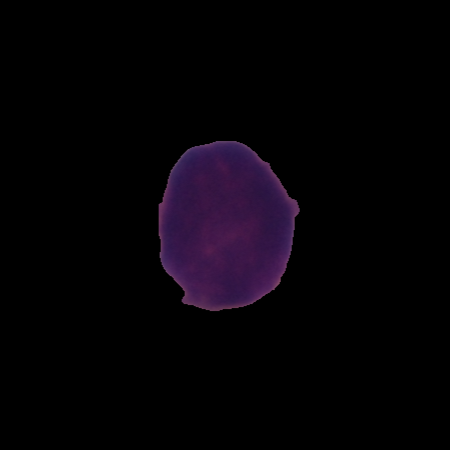
Label: healthy